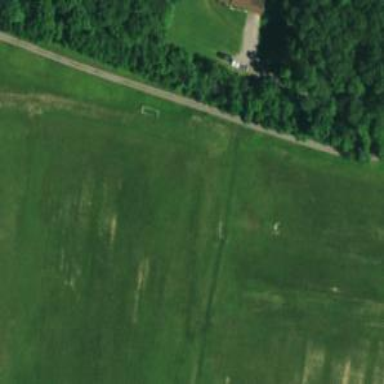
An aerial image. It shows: Grass pitch designated for multiple sports activities.